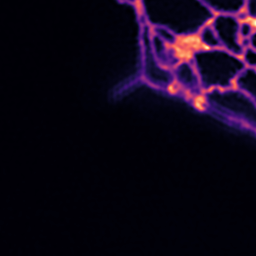
Label: Super-resolution ER image